Interaction volume radius: 10 \u00c5
Interaction volume height: 15 \u00c5
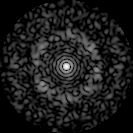
Disorder parameter: 0.7745